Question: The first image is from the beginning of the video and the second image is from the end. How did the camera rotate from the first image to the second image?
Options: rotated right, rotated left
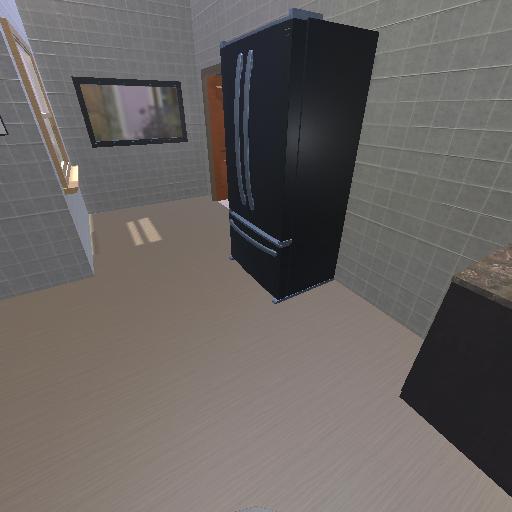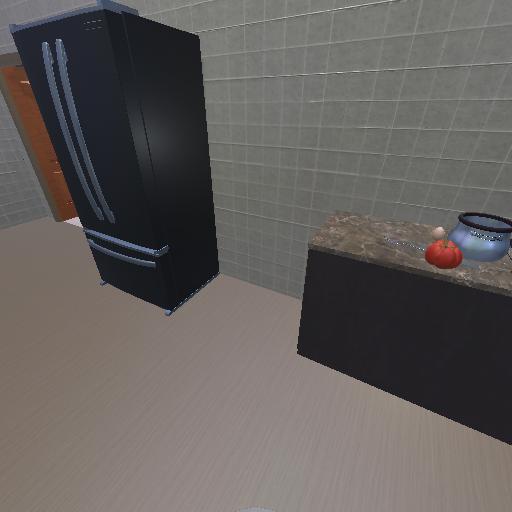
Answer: rotated right